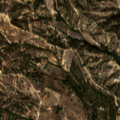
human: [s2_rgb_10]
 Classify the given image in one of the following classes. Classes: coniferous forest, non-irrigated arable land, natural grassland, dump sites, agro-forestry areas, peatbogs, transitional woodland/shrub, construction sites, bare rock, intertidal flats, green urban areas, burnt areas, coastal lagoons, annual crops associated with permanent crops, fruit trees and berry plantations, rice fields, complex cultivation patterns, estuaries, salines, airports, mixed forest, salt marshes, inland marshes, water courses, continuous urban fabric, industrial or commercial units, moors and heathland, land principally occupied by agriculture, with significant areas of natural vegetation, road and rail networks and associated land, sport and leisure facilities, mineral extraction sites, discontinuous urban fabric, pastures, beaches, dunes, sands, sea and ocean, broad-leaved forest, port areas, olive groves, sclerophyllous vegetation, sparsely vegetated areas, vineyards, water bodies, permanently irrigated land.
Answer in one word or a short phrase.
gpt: pastures, annual crops associated with permanent crops, broad-leaved forest, mixed forest, transitional woodland/shrub